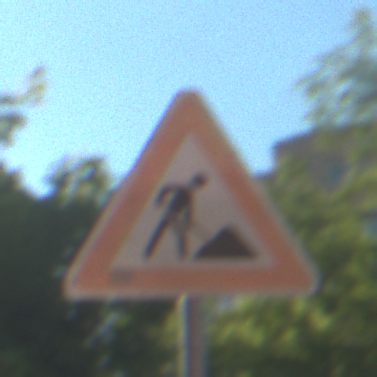
Verkehrszeichen: Arbeitsstelle
Umgebung: Outdoor, Suburban
Tageszeit: MorningAfternoon
Wetter: PartlyCloudy
Licht: Natural
Jahreszeit: NotSpecified
Kontrast: HighContrast